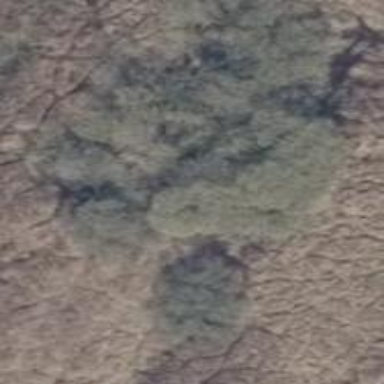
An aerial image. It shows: Patch of scrub vegetation.